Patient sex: F
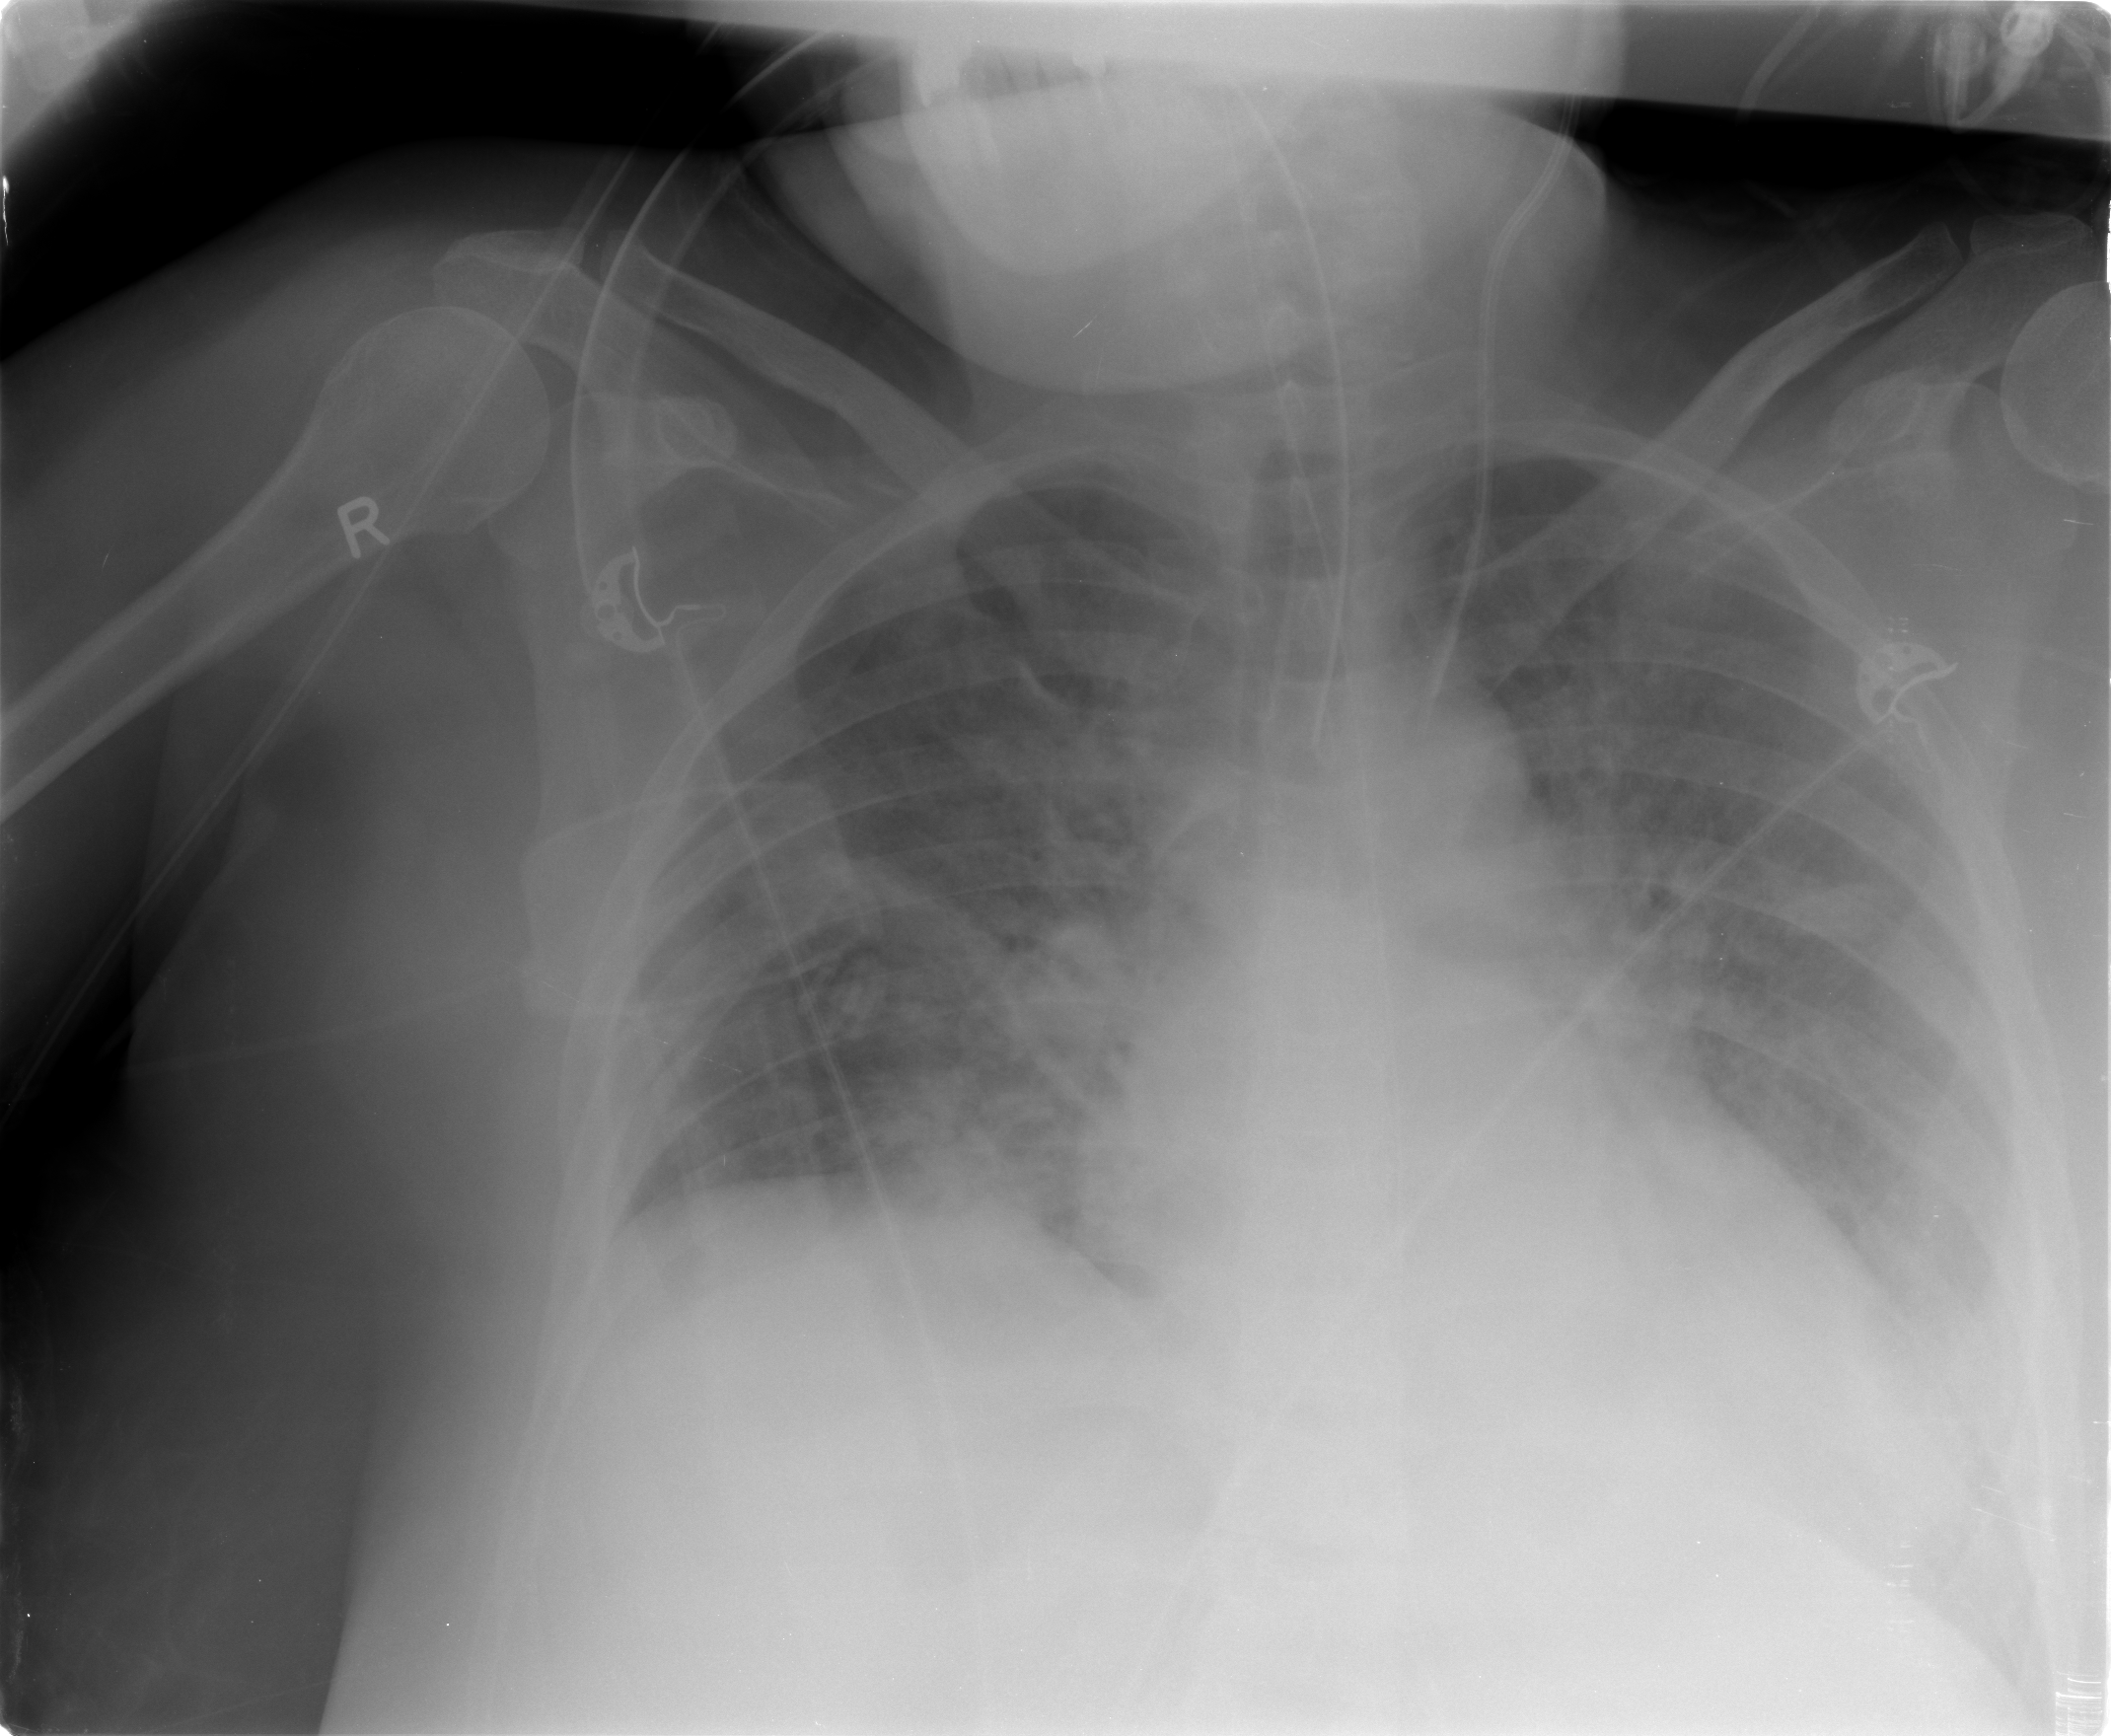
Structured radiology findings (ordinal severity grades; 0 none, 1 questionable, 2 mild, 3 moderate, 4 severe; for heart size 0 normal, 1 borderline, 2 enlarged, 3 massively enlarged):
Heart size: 2
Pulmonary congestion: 3
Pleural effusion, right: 1
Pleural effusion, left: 2
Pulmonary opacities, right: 3
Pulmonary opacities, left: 2
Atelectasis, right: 3
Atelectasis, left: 2